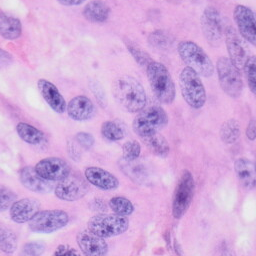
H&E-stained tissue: Skin